Question: I can't register Mysql JDBC driver in my desktop APP
I download mysql-connector-java-5.1.16.zip
Unzip and put it into folder in my app
Add this jar file into Build Path in Eclipse
But Class.forName("com.mysql.jdbc.Driver") throws ClassNotFoundException
Whats wrong?

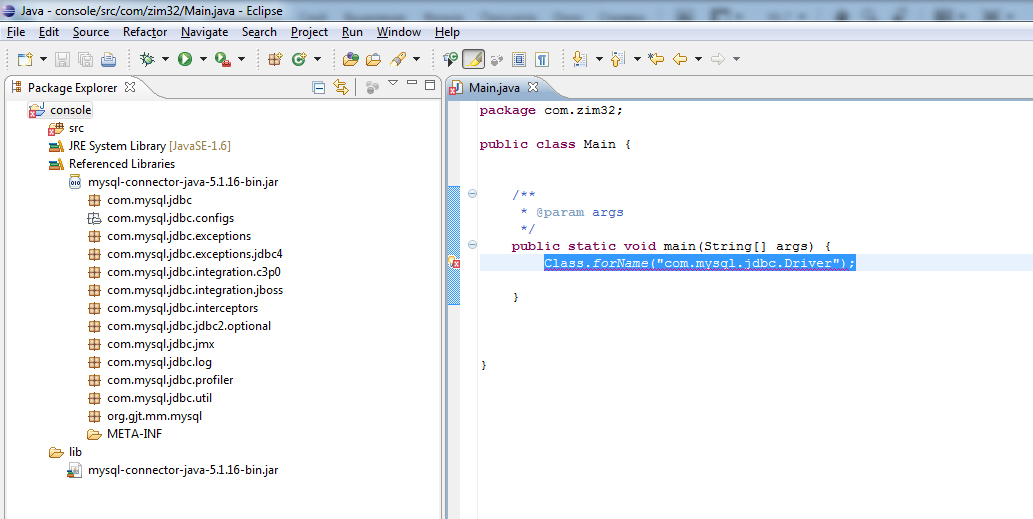
Answer: try this:
'''
public static void main(String[] args) throws Exception {
Class.forName("com.mysql.jdbc.Driver");
}
'''
The issue is that 'Class.forName(String)' throws an checked exception. With a checked exception, you can either:
1. Catch the exception.
2. Declare that your method throws the exception. (which is what I suggested above).
Here is an example of catching the exception:
'''
public static void main(String[] args) throws Exception {
try {
Class.forName("com.mysql.jdbc.Driver");
} catch(ClassNotFoundException e) {
//do some exception handling
}
}
'''